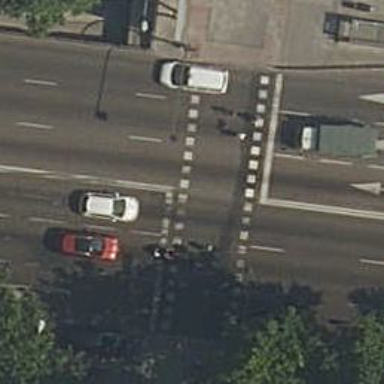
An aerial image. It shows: Zebra crossing with traffic signals.